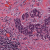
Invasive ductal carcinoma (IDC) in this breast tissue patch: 1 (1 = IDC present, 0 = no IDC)